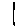
Label: line